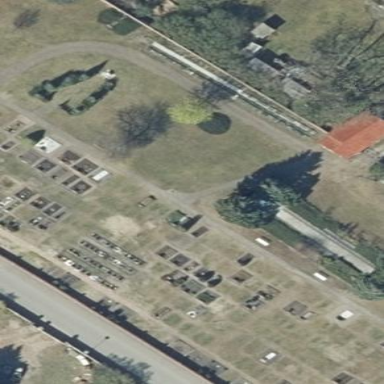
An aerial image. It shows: Grave yard.